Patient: sex F, age 76
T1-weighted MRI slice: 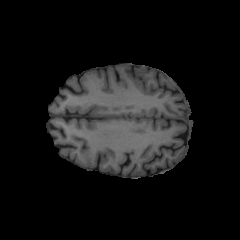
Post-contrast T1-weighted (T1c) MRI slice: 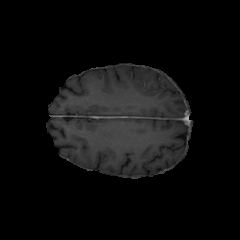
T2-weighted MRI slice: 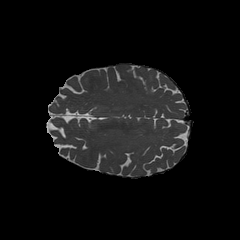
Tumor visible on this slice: yes
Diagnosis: Glioblastoma, IDH-wildtype
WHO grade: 4